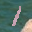
Label: 1